六年级 · 组合数学
 观察下面的图形和图下的算式有什么关系?把算式补充完整。(12 分)

$1=1^{2}$

$1+2+1=4=2^{2}$

$1+2+3+2+1=9=3^{2} \quad 1+2+3+4+3+2+1=16=(\quad)$

$$
)=(\quad)=(\quad)
$$

根据上面的规律计算

$1+2+3+4+5+6+7+8+9+10+9+8+7+6+5+4+3+2+1=(\quad)=(\quad)$
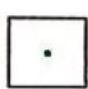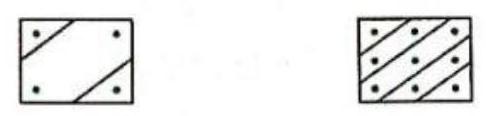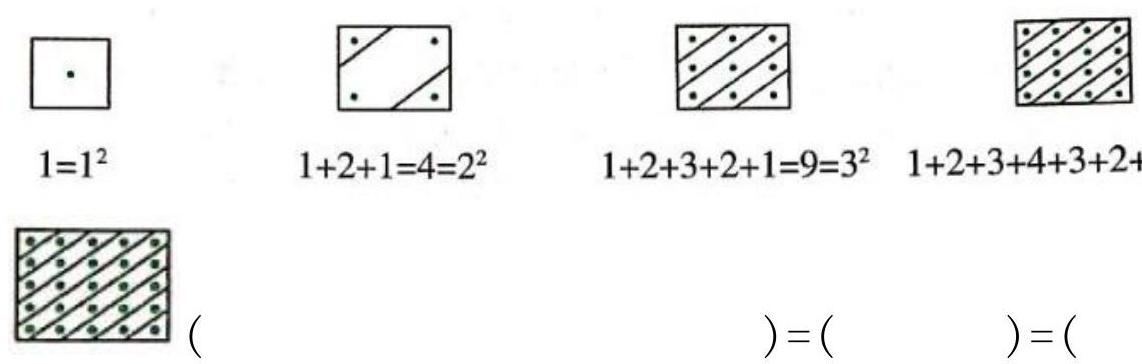
答案: $4^{2} \quad 1+2+3+4+5+4+3+2+1=25=5^{2} \quad 100 \quad 10^{2}$